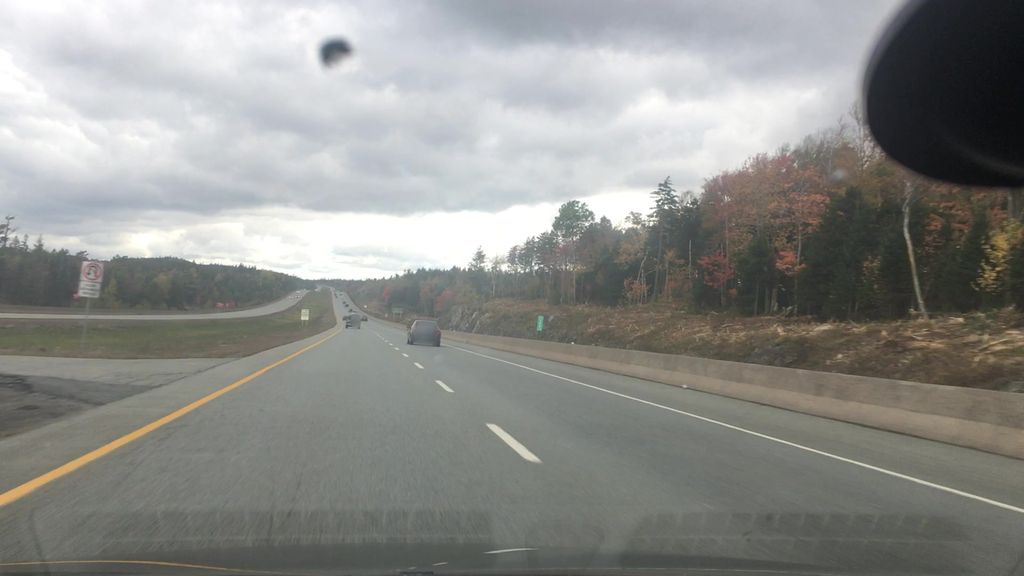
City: halifax